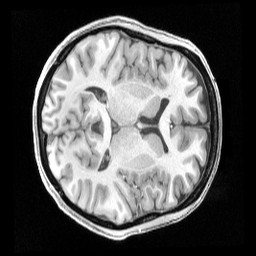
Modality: T1w
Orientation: axial
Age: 22
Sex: female
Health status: healthy
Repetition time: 2.4 s
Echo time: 0.00222 s